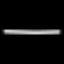
Label: line